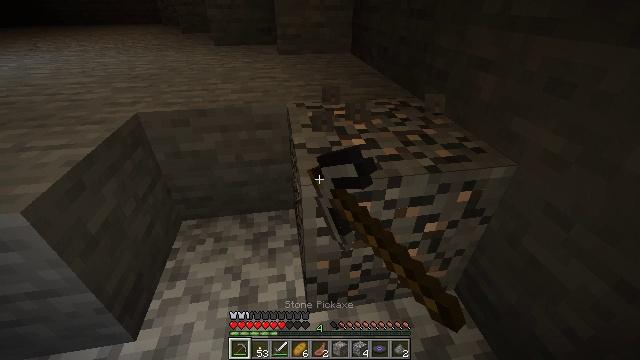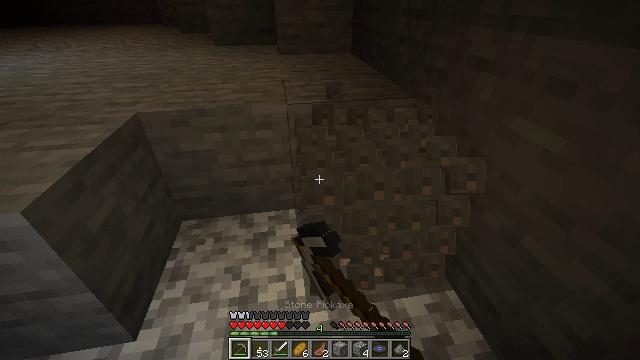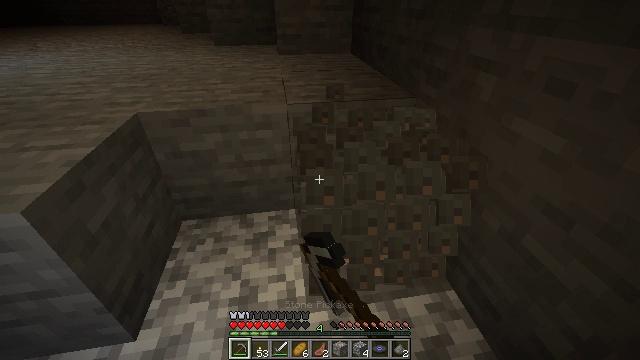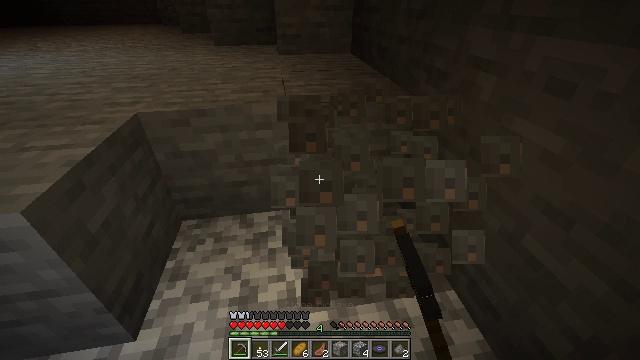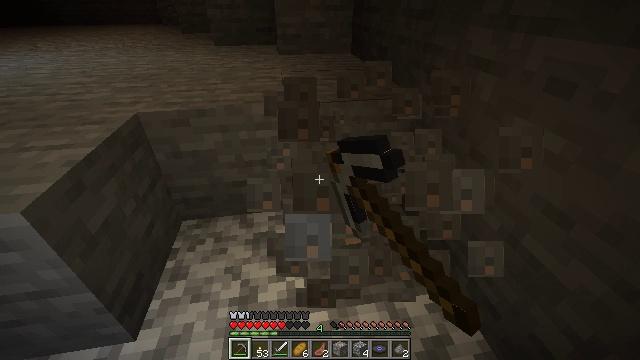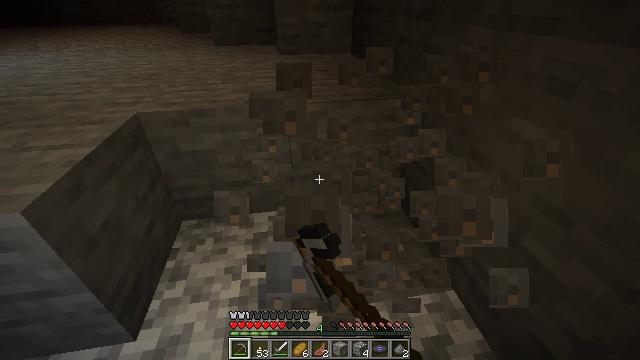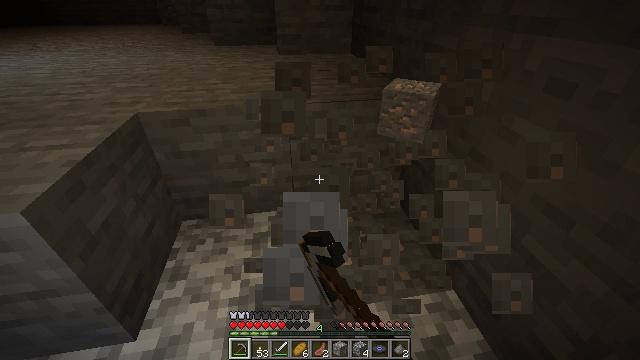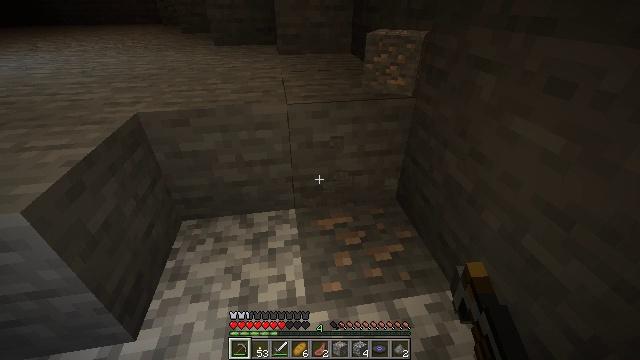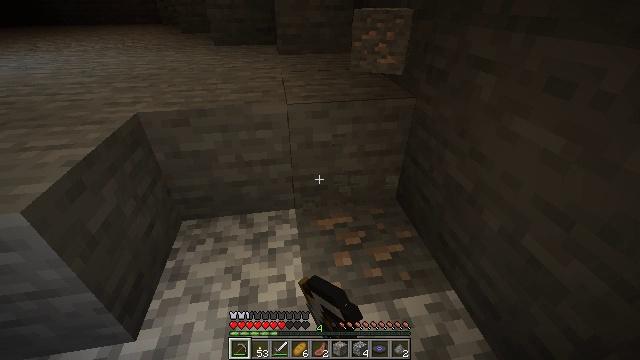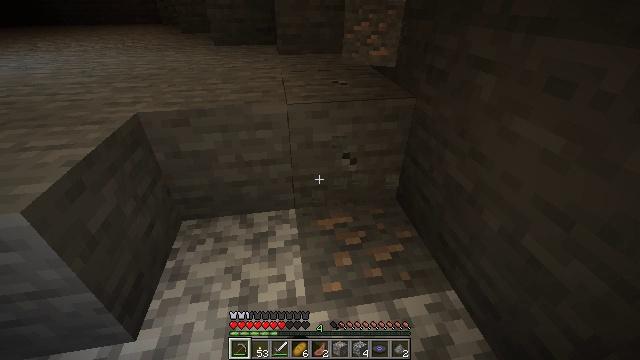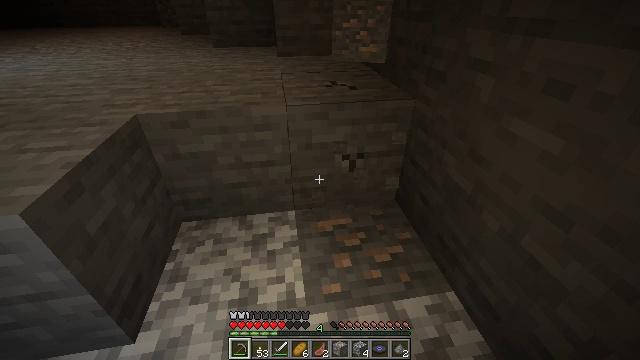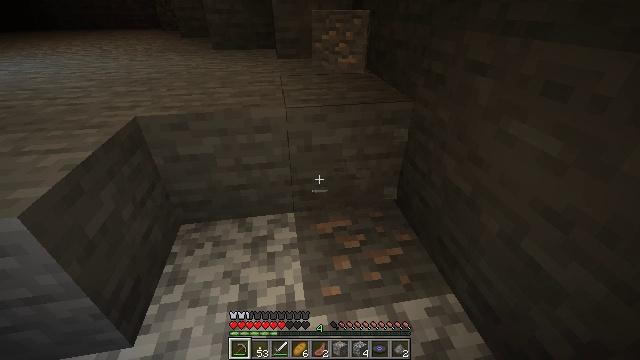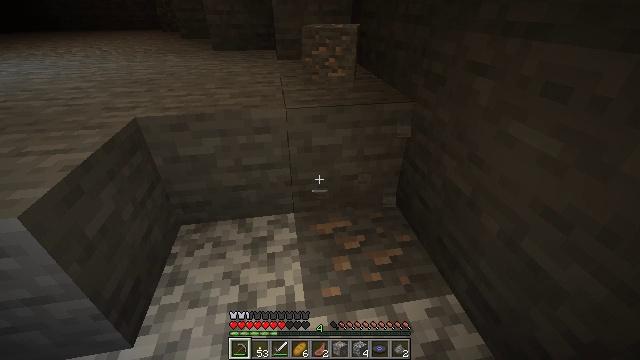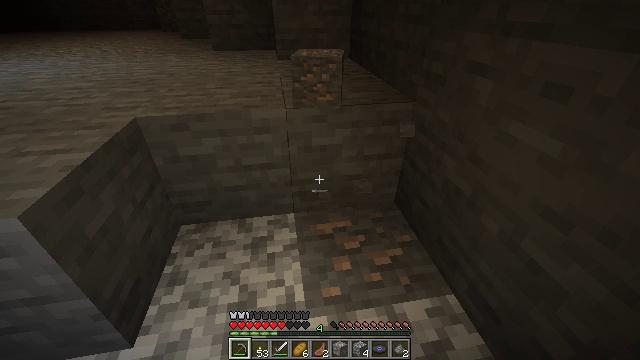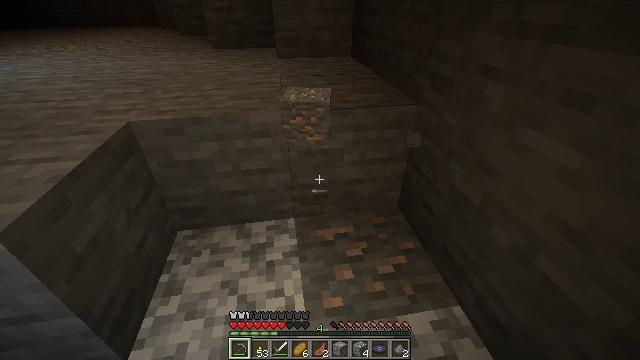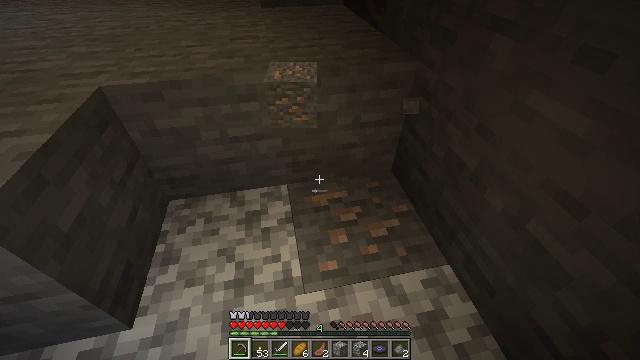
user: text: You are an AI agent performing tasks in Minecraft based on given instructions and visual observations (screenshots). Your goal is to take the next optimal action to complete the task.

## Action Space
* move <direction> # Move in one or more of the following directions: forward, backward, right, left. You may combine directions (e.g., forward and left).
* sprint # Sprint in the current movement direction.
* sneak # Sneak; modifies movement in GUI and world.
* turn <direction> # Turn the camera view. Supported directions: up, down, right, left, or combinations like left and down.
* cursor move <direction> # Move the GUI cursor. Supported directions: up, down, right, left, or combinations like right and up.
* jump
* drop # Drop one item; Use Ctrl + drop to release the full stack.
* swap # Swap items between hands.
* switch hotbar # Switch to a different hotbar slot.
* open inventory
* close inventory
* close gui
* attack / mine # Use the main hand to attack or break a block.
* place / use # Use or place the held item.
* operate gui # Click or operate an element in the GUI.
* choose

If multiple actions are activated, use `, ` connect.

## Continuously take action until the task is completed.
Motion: motion action
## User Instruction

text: Find iron ore and break it.
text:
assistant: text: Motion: attack / mine
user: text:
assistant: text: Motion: attack / mine
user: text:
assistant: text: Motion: attack / mine
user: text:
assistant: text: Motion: attack / mine
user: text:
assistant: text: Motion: attack / mine
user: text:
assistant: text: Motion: attack / mine
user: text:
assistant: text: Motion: attack / mine
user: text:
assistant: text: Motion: attack / mine
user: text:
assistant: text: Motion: attack / mine
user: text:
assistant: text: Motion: attack / mine
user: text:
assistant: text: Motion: no_op
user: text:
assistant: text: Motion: no_op
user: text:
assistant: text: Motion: no_op
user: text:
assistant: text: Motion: move forward
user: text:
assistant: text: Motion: move forward, turn right and down
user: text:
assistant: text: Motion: move forward, turn right and down, attack / mine
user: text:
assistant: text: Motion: move forward, turn right and down, attack / mine
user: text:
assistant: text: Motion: attack / mine
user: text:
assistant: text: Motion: attack / mine
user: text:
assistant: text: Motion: attack / mine
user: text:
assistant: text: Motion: attack / mine
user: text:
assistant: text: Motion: attack / mine
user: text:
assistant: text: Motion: attack / mine
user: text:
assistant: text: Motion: attack / mine
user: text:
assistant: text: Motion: turn down, attack / mine
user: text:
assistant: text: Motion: turn left and down, attack / mine
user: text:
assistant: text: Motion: turn down, attack / mine
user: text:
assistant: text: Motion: turn down, attack / mine
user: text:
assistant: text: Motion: attack / mine
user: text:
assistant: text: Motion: attack / mine